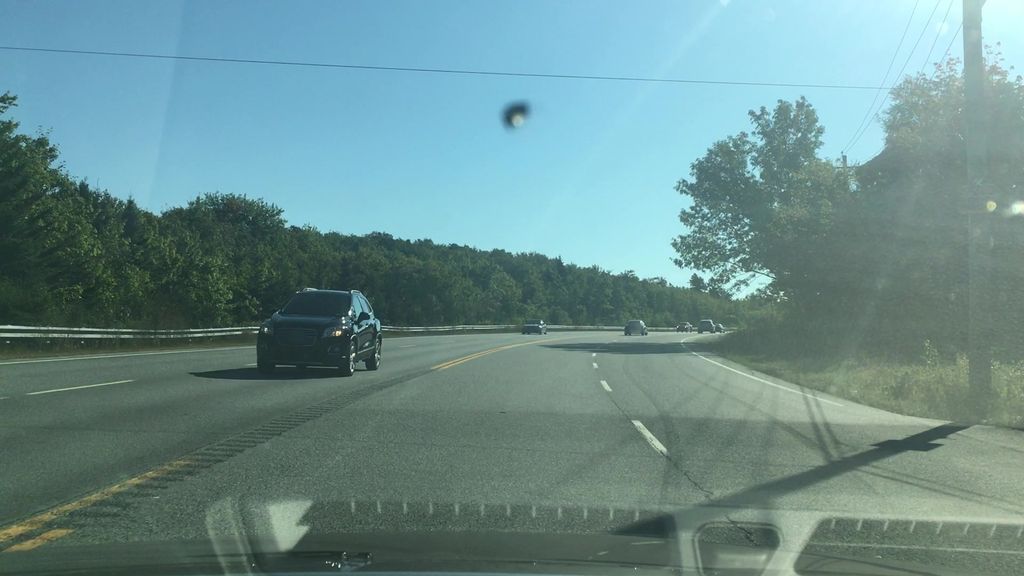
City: halifax